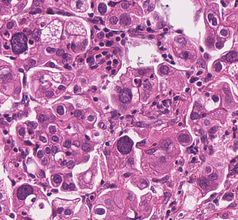
Tumor epithelial tissue: yes
Tumor-associated stroma tissue: no
Normal tissue: no